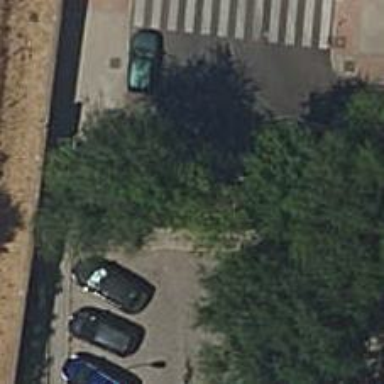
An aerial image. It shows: Bollard barrier.